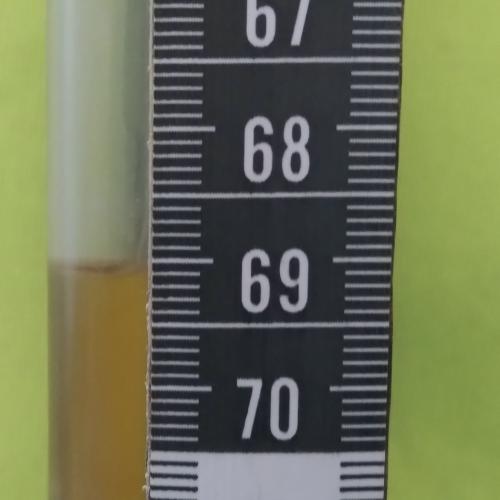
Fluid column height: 69.0 cm